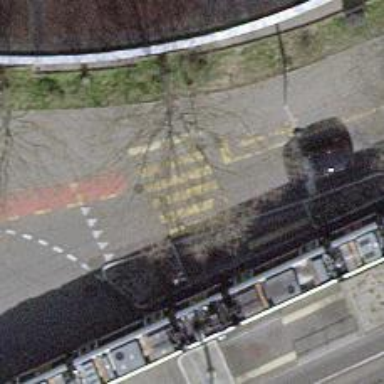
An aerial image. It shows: Crossing with traffic signals and zebra markings. There is island in the crossing.